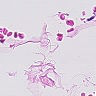
Metastatic tissue present: no